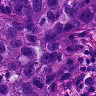
Metastatic tissue present: yes